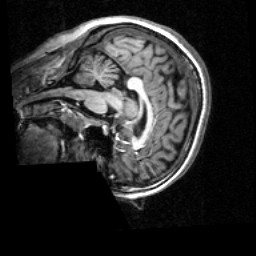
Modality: T1w
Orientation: sagittal
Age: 20
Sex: female